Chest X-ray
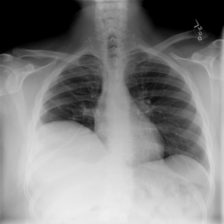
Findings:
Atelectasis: negative
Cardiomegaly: negative
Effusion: negative
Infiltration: negative
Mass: negative
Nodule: negative
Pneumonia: negative
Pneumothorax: negative
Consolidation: negative
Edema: negative
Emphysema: negative
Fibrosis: negative
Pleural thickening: negative
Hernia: negative